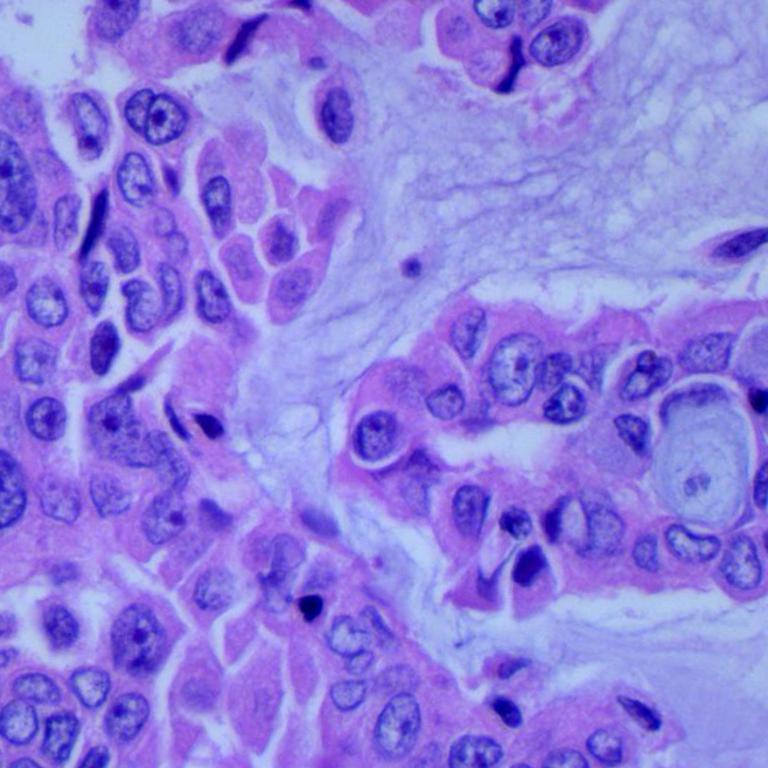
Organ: lung
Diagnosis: adenocarcinomas